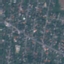
Land use / land cover: Residential